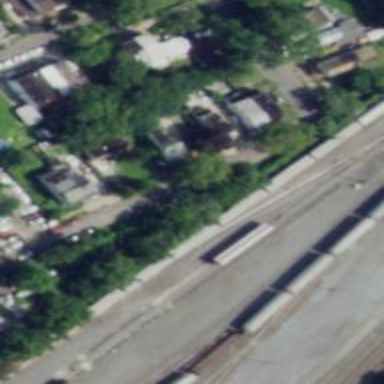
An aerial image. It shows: Railway yard in service.